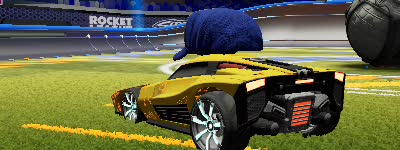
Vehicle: breakout